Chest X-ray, PA view. Patient: 34 years old, sex F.
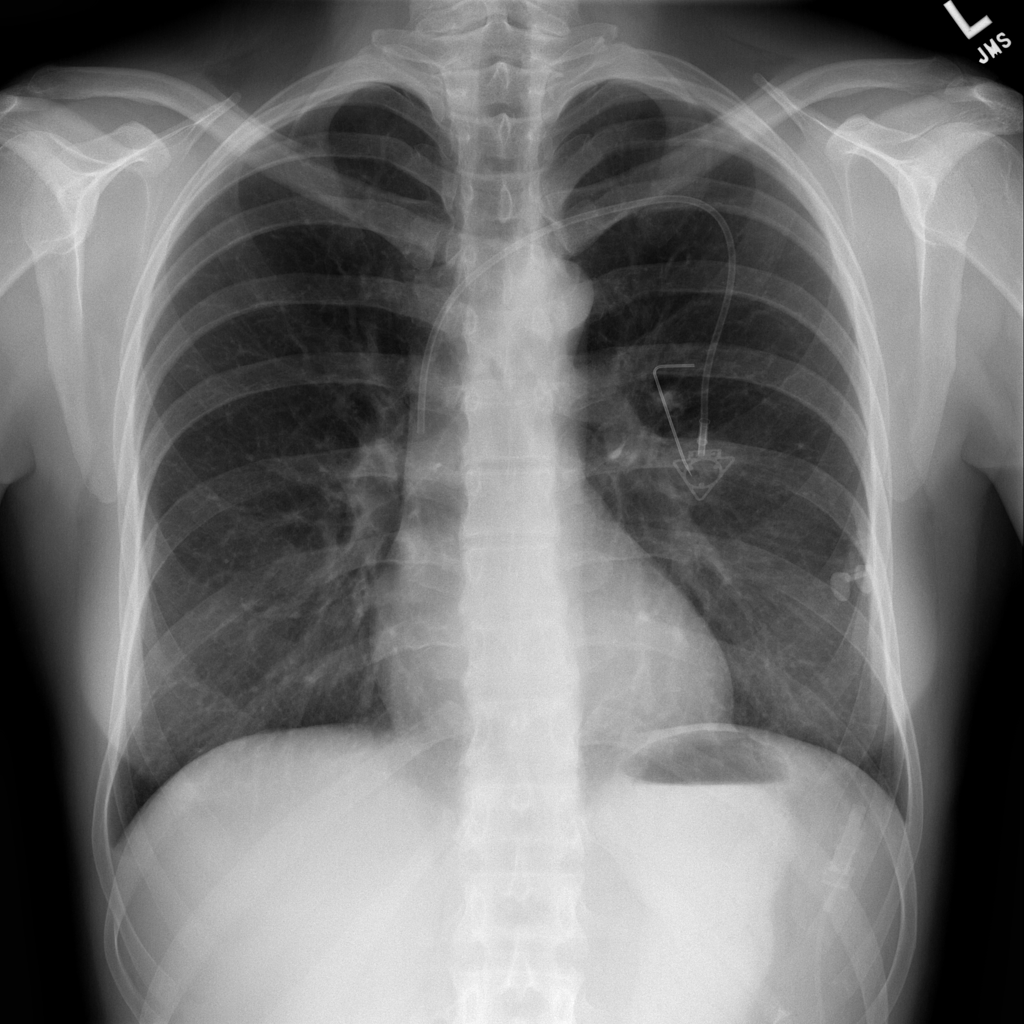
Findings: No Finding